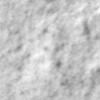
Label: no_change